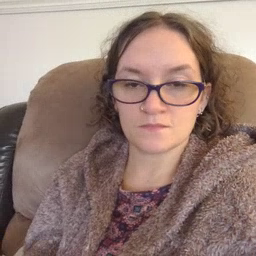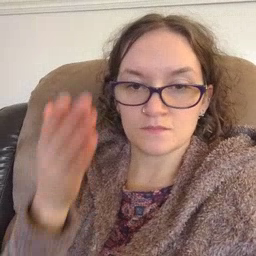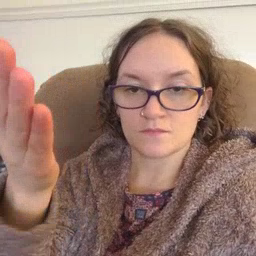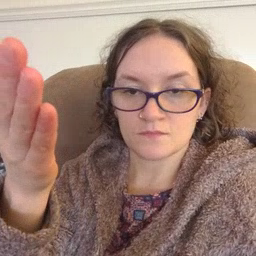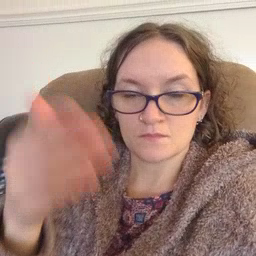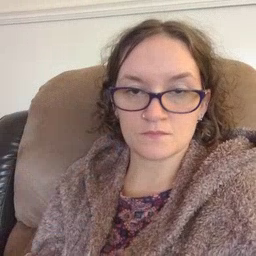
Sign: there